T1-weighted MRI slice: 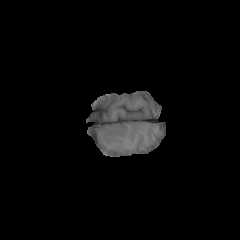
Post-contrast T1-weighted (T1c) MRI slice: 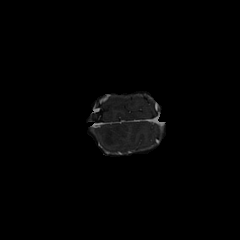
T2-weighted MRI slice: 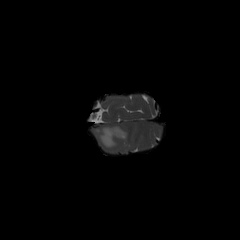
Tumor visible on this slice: yes